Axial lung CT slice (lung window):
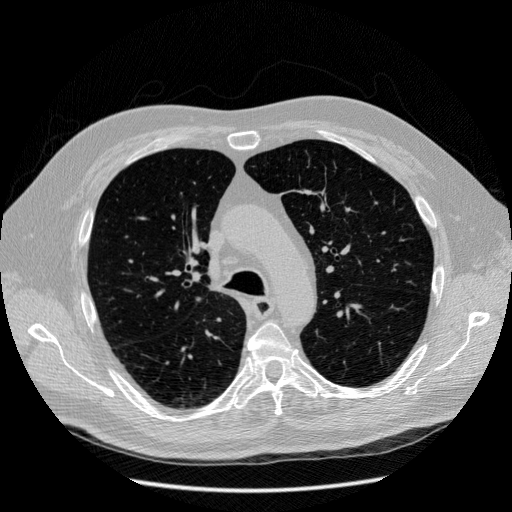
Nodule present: no